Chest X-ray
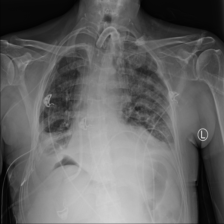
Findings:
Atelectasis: negative
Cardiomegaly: negative
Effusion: negative
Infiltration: positive
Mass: negative
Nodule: negative
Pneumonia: negative
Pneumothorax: positive
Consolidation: negative
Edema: negative
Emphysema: negative
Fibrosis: negative
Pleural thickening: negative
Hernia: negative